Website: home-depot
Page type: delivery-shipping
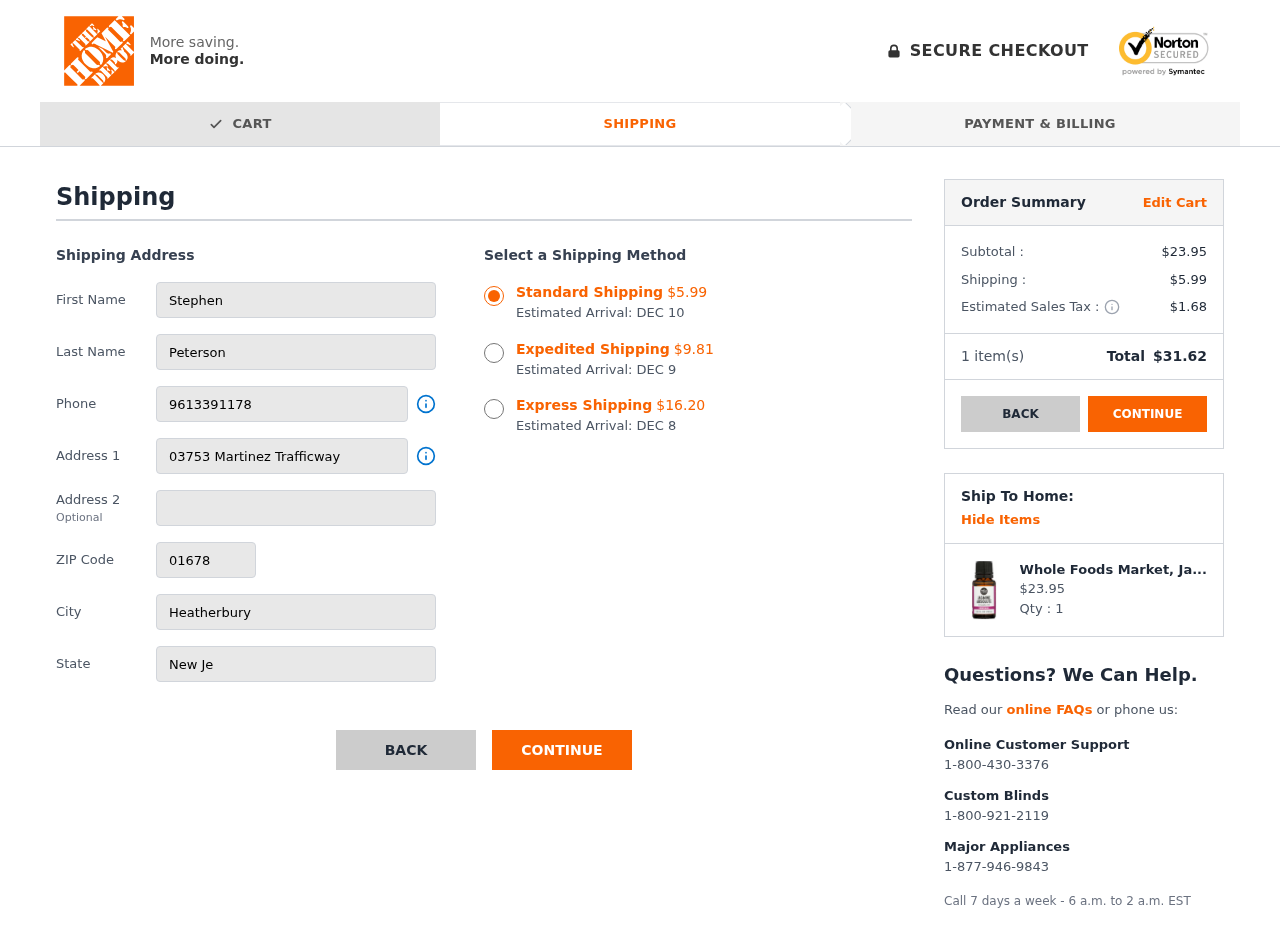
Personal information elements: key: PII_CITY
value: Heatherbury
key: PII_FIRSTNAME
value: Stephen
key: PII_LASTNAME
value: Peterson
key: PII_PHONE
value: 9613391178
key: PII_POSTCODE
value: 01678
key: PII_STATE
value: New Jersey
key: PII_STREET
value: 03753 Martinez Trafficway
Product elements: key: PRODUCT1_NAME
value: Whole Foods Market, Jasmine Absolute in Jojoba Oil, 0.5 fl oz
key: PRODUCT1_PRICE
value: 23.95
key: PRODUCT1_QUANTITY
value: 1
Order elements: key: ORDER_SHIPPING_COST_STANDARD
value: $5.99
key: ORDER_DELIVERY_DATE
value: DEC 10
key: ORDER_SHIPPING_COST_EXPEDITED
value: $9.81
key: ORDER_DELIVERY_DATE_EXPEDITED
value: DEC 9
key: ORDER_SHIPPING_COST_EXPRESS
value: $16.20
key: ORDER_DELIVERY_DATE_EXPRESS
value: DEC 8
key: ORDER_SUBTOTAL
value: $23.95
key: ORDER_SHIPPING_COST
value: $5.99
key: ORDER_TAX
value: $1.68
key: ORDER_NUM_ITEMS
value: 1
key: ORDER_TOTAL
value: $31.62